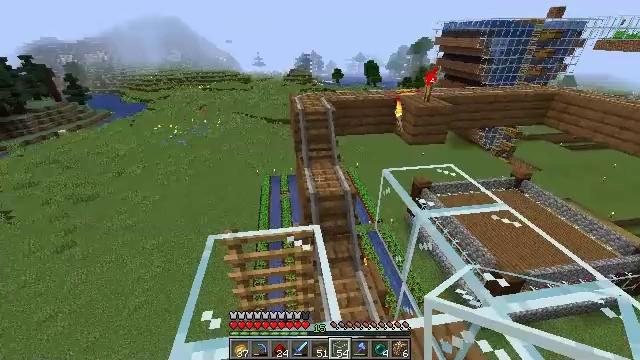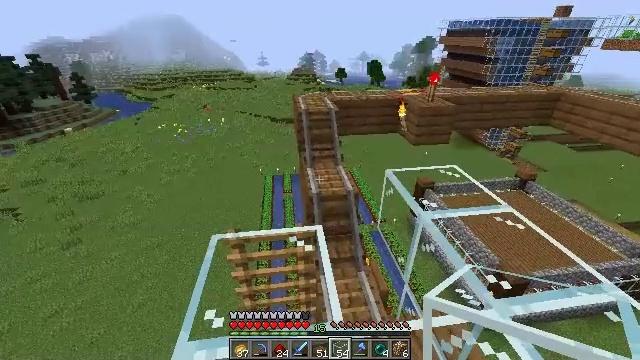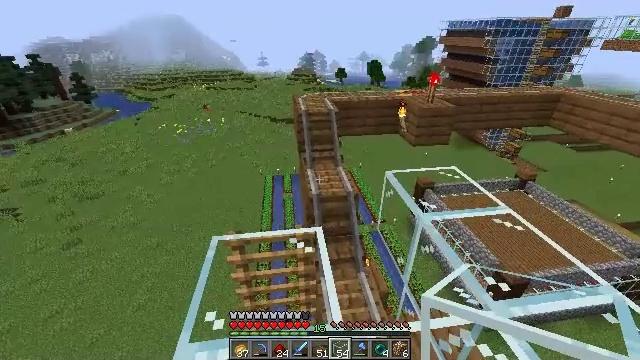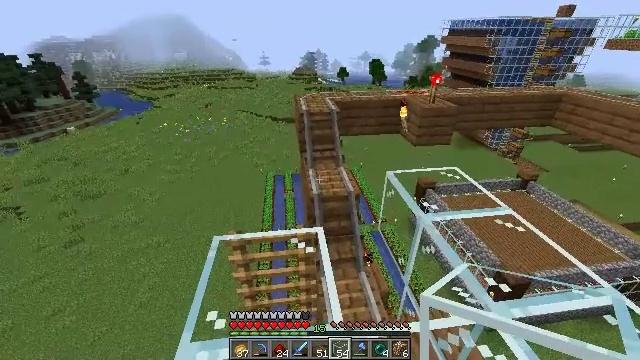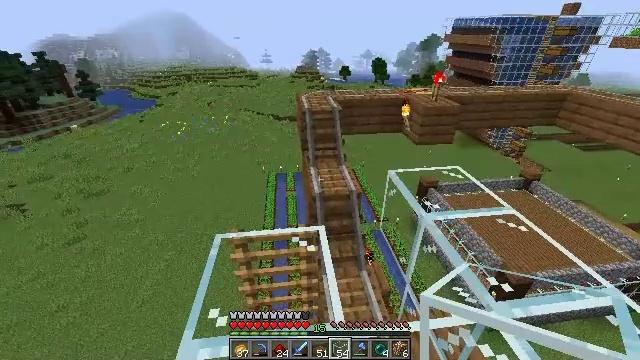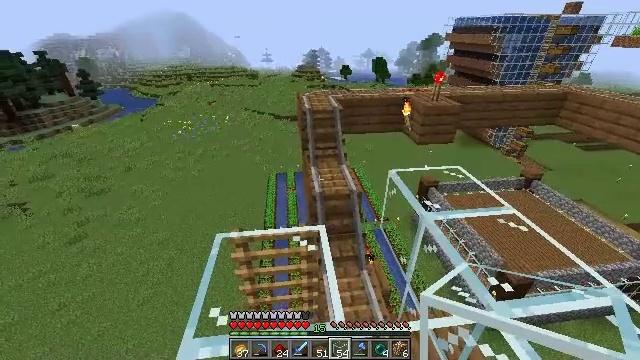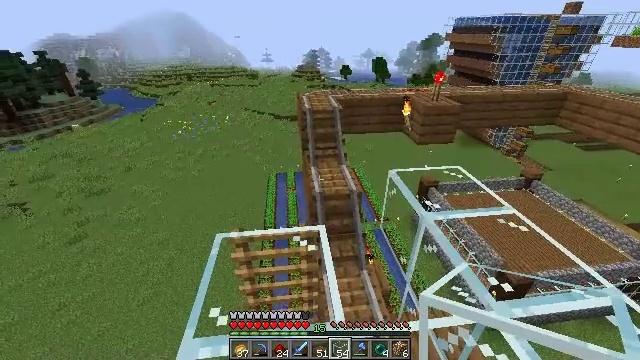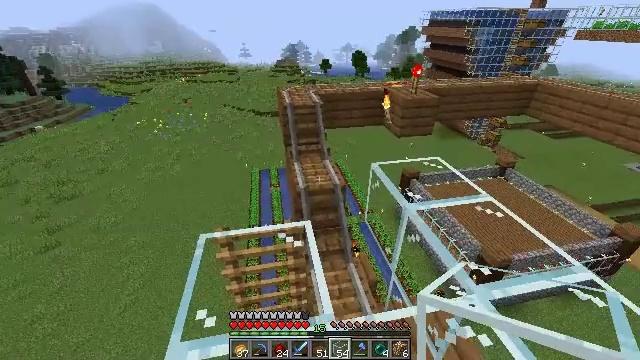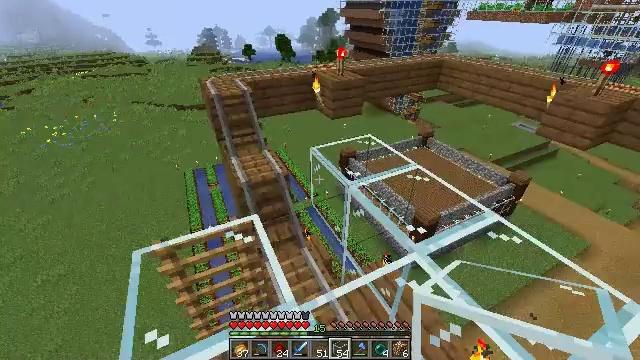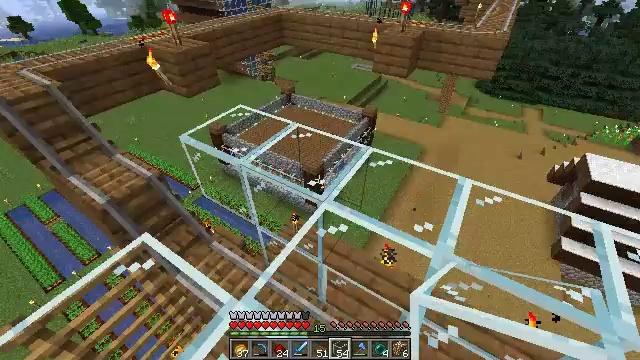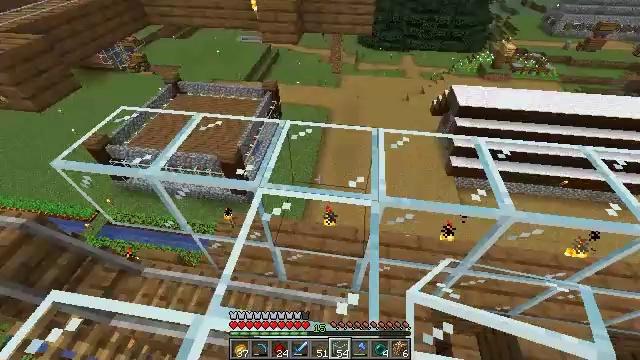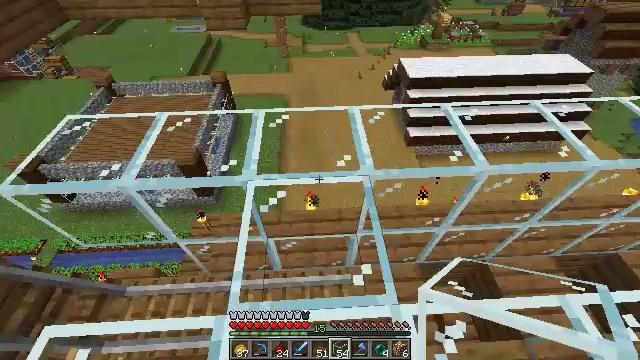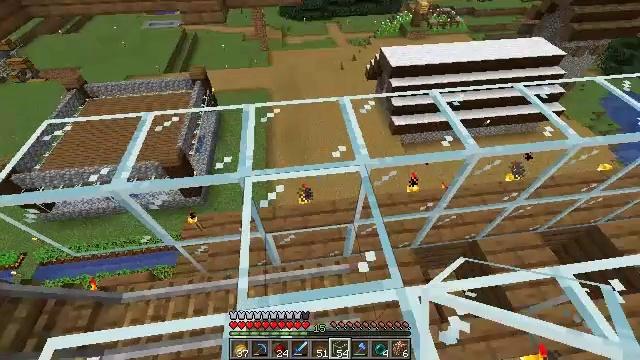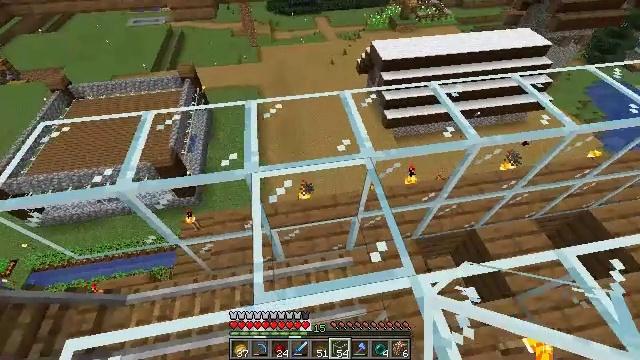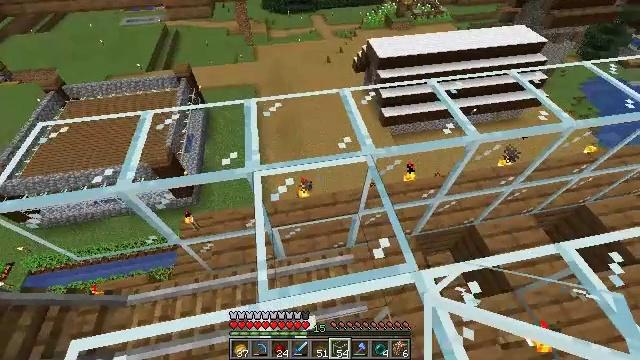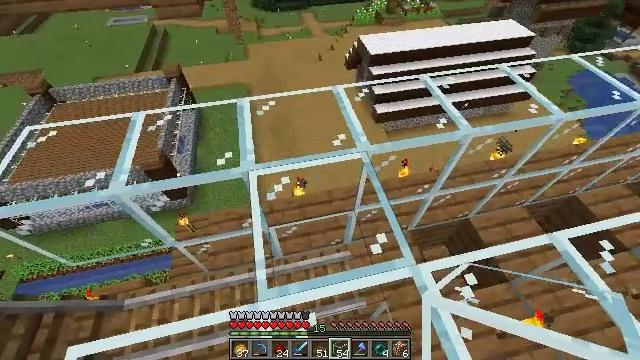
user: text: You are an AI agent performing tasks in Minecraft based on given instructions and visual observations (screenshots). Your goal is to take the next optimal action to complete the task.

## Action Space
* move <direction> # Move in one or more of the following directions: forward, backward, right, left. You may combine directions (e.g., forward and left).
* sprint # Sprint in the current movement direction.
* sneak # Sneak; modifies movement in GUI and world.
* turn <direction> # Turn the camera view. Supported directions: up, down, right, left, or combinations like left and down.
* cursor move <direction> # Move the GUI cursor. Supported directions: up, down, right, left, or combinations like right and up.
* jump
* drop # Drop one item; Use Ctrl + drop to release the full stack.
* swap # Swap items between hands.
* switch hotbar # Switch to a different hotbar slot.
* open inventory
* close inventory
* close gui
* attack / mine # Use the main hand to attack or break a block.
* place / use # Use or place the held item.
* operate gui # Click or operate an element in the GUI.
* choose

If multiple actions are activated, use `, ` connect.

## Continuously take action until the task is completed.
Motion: motion action
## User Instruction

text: Mine the glass to clear the view.
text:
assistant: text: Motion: no_op
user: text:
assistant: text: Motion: no_op
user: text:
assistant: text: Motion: no_op
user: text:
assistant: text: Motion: no_op
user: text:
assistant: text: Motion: no_op
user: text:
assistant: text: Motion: no_op
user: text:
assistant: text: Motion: turn right and down
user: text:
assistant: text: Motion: turn right and down
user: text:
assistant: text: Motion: move left, turn right and down
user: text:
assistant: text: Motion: move left, turn right and down
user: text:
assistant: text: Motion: move left, turn right and down
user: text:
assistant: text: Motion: turn right and down
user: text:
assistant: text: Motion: turn right
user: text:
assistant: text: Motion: no_op
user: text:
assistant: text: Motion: turn right
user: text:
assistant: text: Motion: no_op
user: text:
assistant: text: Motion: no_op
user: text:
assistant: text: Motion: no_op
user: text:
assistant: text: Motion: no_op
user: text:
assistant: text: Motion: no_op
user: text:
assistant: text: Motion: no_op
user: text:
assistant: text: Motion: no_op
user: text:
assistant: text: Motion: no_op
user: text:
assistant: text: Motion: no_op
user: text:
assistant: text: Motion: move right, turn left
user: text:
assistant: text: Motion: move right, turn left and up
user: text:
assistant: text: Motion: move right, turn left and up
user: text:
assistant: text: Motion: turn left and up
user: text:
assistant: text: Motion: turn left and up
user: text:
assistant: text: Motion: turn left